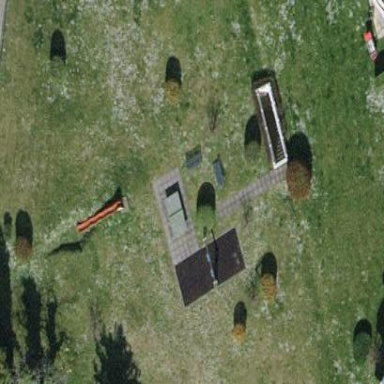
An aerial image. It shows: Playground area for leisure activities on the land.